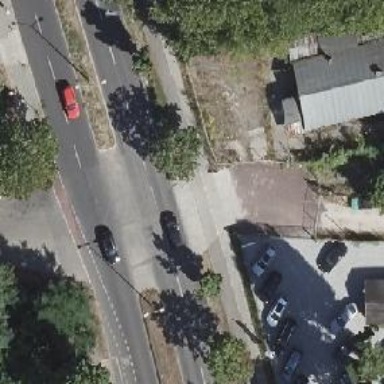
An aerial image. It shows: Primary highway with asphalt surface and cycle track on the right side.